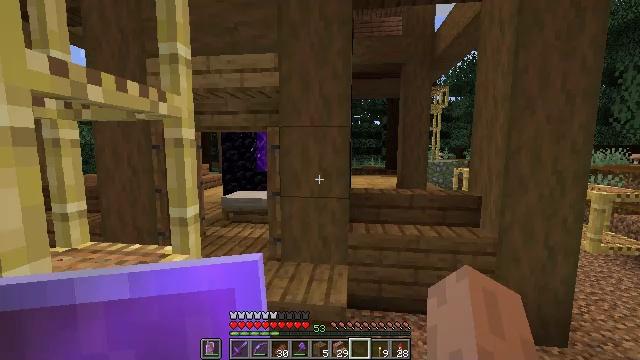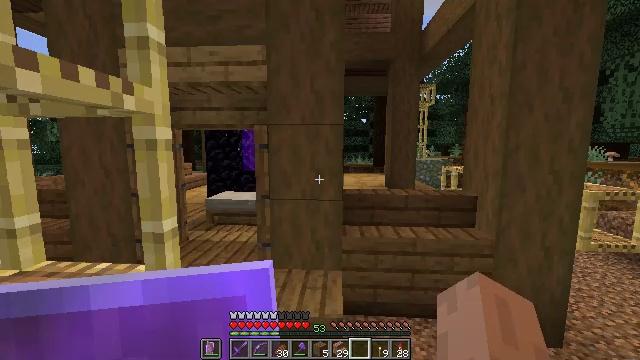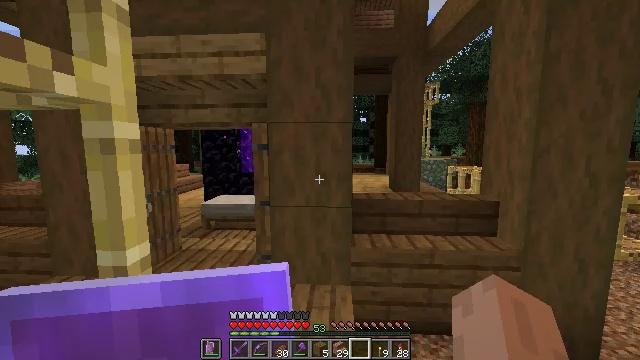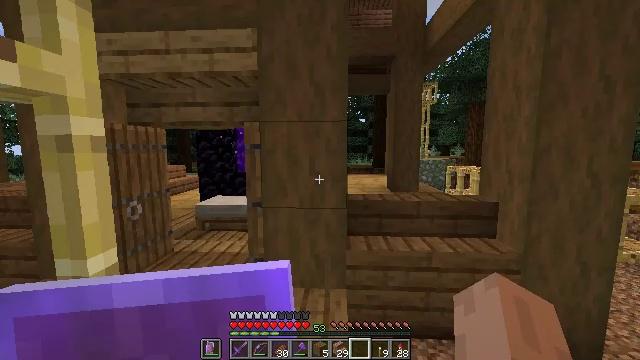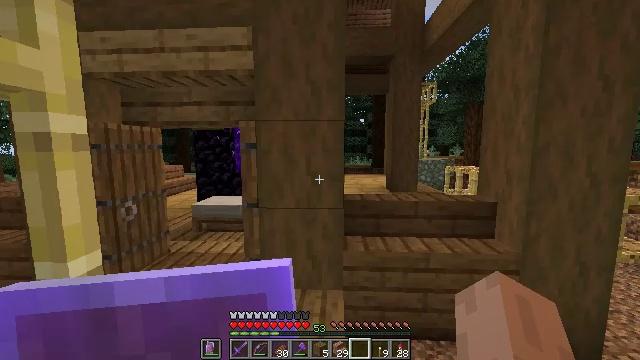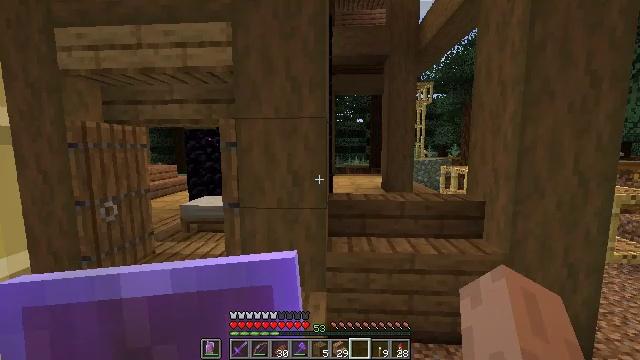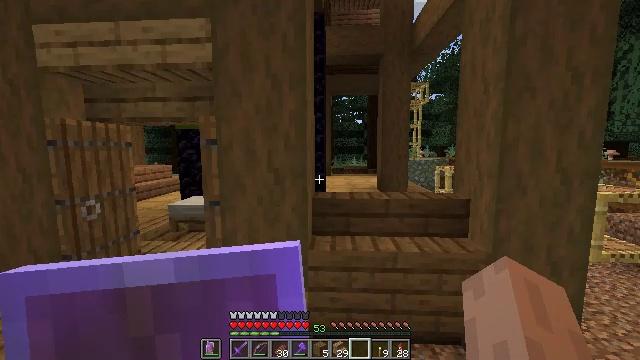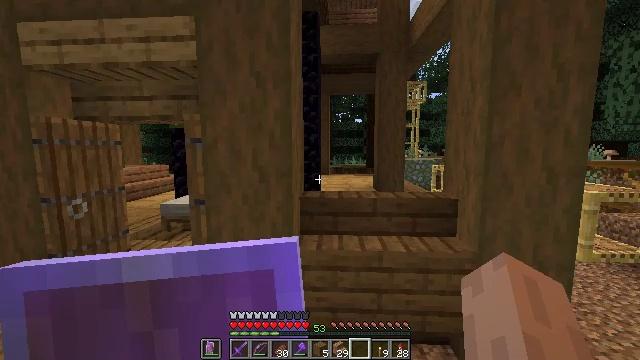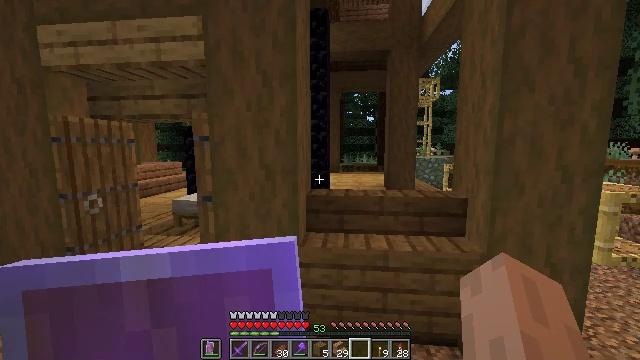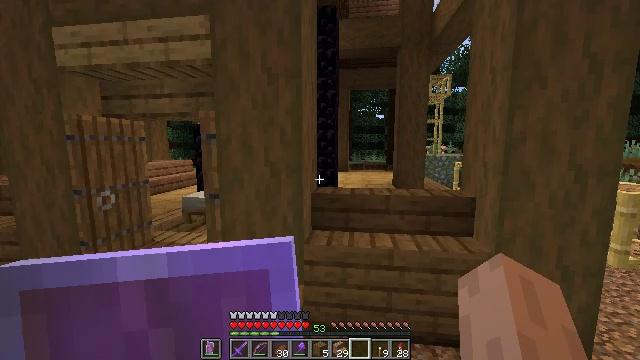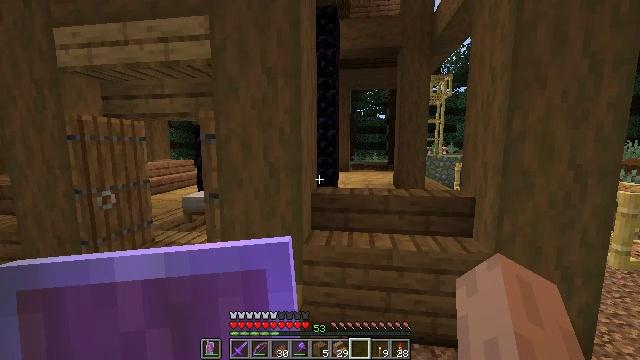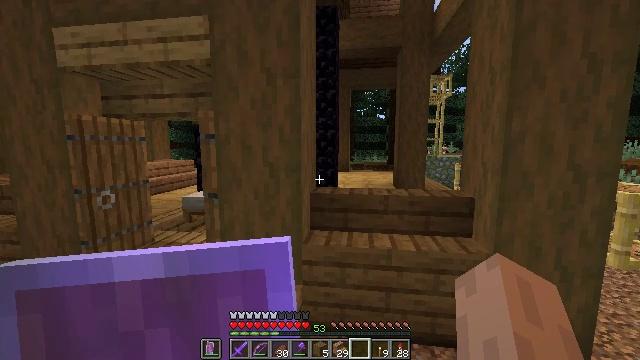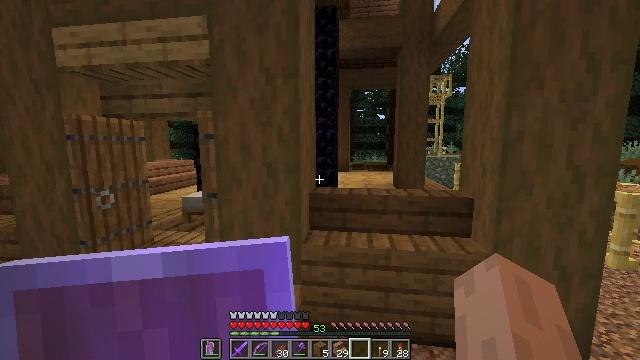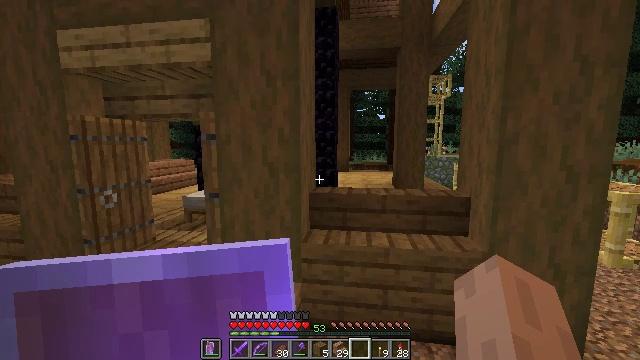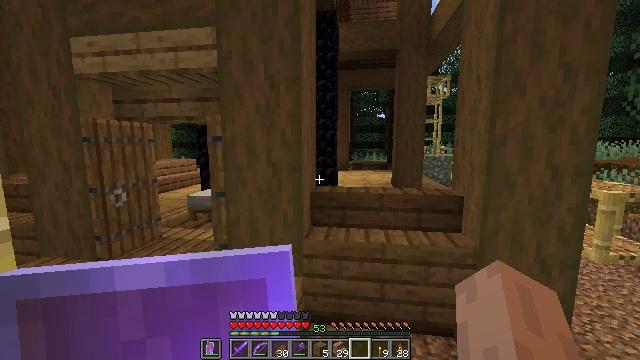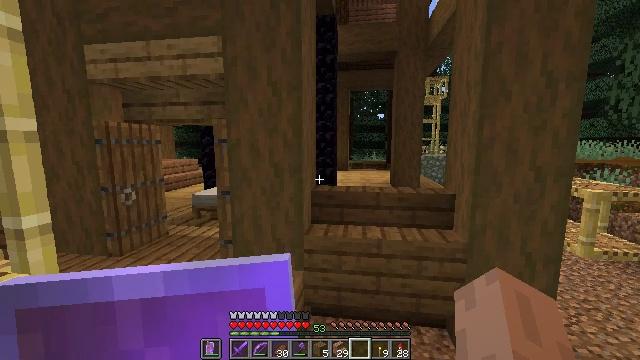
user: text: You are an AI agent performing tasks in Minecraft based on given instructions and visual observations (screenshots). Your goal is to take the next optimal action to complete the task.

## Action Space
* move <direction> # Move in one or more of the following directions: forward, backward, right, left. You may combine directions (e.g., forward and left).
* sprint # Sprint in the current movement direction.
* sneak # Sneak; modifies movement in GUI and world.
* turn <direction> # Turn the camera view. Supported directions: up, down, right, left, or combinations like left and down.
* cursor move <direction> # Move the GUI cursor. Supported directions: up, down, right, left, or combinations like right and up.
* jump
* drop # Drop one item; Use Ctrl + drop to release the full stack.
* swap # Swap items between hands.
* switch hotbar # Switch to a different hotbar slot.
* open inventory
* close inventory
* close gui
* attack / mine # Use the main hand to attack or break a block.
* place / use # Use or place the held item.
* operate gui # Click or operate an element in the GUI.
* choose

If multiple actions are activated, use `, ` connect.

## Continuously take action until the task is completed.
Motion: motion action
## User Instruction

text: Attack the crafting table to break it.
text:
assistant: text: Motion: move forward, turn right
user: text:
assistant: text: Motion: move forward
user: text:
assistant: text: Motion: move right
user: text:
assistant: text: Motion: move right
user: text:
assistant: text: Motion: move right
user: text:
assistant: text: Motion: move right
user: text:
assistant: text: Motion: no_op
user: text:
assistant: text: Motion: turn left
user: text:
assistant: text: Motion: turn left
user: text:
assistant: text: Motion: no_op
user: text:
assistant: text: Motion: no_op
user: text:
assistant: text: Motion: no_op
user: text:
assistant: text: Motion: move back
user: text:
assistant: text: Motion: move back
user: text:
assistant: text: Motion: move back
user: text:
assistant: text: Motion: move back
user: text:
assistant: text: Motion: move back
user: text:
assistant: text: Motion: move back
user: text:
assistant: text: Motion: move back
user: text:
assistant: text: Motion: move back
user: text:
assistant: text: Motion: no_op
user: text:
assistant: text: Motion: no_op
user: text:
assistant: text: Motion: no_op
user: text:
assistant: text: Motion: no_op
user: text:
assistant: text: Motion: turn left
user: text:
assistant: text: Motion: turn left
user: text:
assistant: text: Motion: turn left
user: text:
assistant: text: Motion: no_op
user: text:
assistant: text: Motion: no_op
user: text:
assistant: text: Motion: no_op